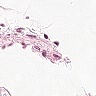
Metastatic tissue present: no